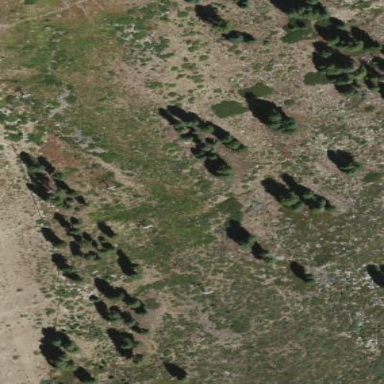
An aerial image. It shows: Forest with evergreen needle-leaved trees. The forest produces timber and wood.